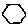
Label: hexagon